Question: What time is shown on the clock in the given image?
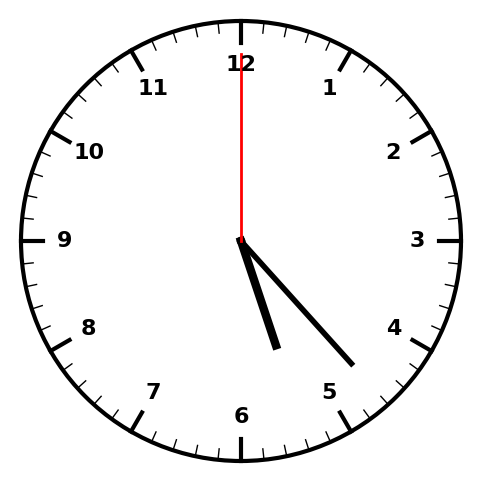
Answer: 05:23:00